【题型】解答题　【知识点】平面几何　【难度】easy
已知：如图, 在梯形 $ABCD$ 中, $AD // BC$, $E$ 是边 $BC$ 上一点, $AE$ 与对角线 $BD$ 相交于点 $F$, 且 $BE^2 = EF \cdot AE$。

(1) 求证：$\triangle DAB \sim \triangle AFB$；

(2) 联结 $AC$, 与 $BD$ 相交于点 $O$, 若 $AB \cdot OB = BC \cdot AF$, 求证：$AF^2 = OD \cdot BF$。

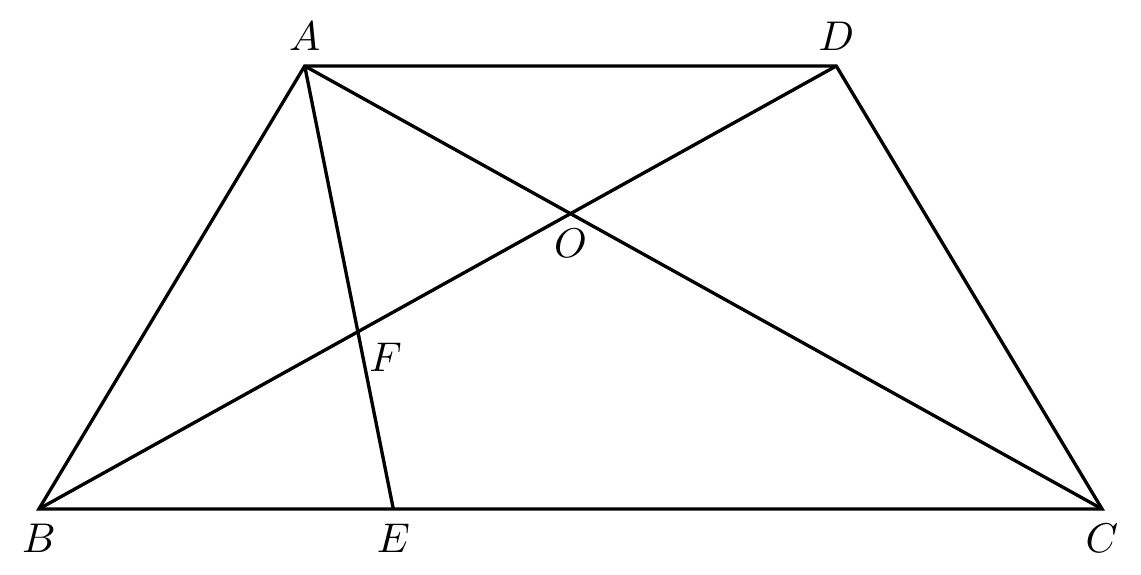
【解答】
解：(1) $\because$ $BE^2 = EF \cdot AE$,

$\therefore$ $\frac{BE}{EF} = \frac{AE}{BE}$,

$\because$ $\angle AEB = \angle BEF$,

$\therefore$ $\triangle AEB \sim \triangle BEF$,

$\therefore$ $\angle EBF = \angle BAE$,

$\because$ $AD // BC$,

$\therefore$ $\angle ADB = \angle EBF$,

$\therefore$ $\angle BAE = \angle ADB$,

$\because$ $\angle ABF = \angle DBA$,

$\therefore$ $\triangle DAB \sim \triangle AFB$；

(2) $\because$ $AB \cdot OB = BC \cdot AF$,

$\therefore$ $\frac{AB}{AF} = \frac{BC}{OB}$,

由 (1) 知 $\angle EBF = \angle BAE$,

$\therefore$ $\triangle ABF \sim \triangle BCO$,

$\therefore$ $\angle AFB = \angle BOC$,

$\therefore$ $\angle AFO = \angle AOF$,

$\therefore$ $AF = OA$,

$\because$ $\angle BOC = \angle AOD$,

$\therefore$ $\angle AFB = \angle AOD$,

由 (1) 知 $\angle BAE = \angle ADB$,

$\therefore$ $\triangle AOD \sim \triangle BFA$,

$\therefore$ $\frac{OA}{BF} = \frac{OD}{AF}$,

即 $OA \cdot AF = OD \cdot BF$,

$\because$ $AF = OA$,

$\therefore$ $AF^2 = OD \cdot BF$。